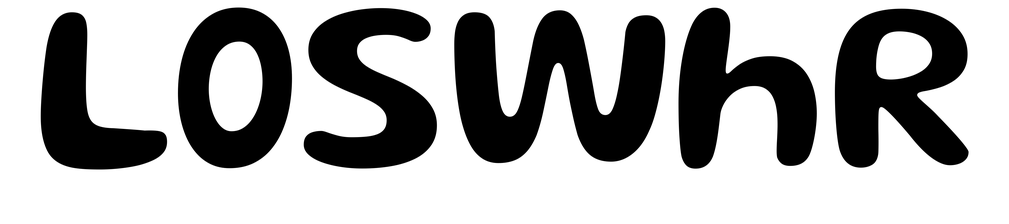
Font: Gluten_Medium